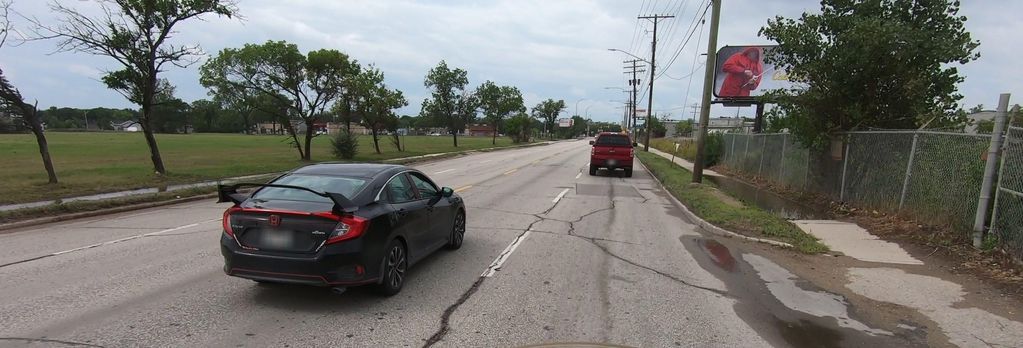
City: winnipeg